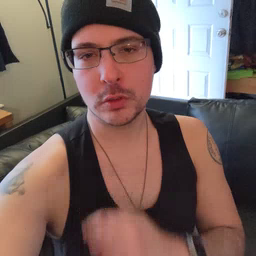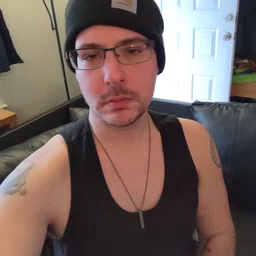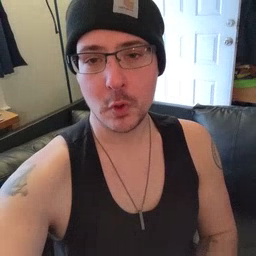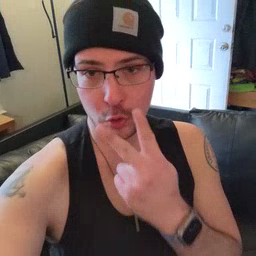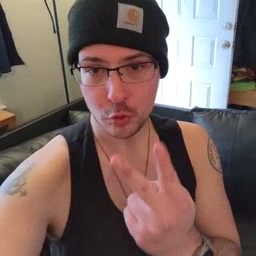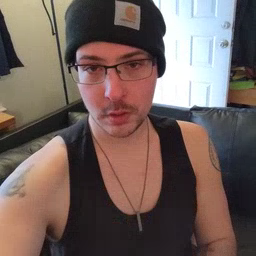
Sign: look